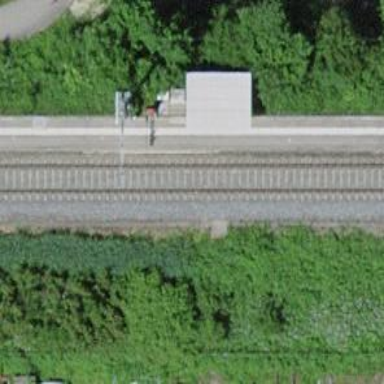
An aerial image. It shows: Railway halt with public transport stop position.